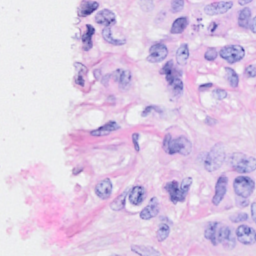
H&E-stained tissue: Breast